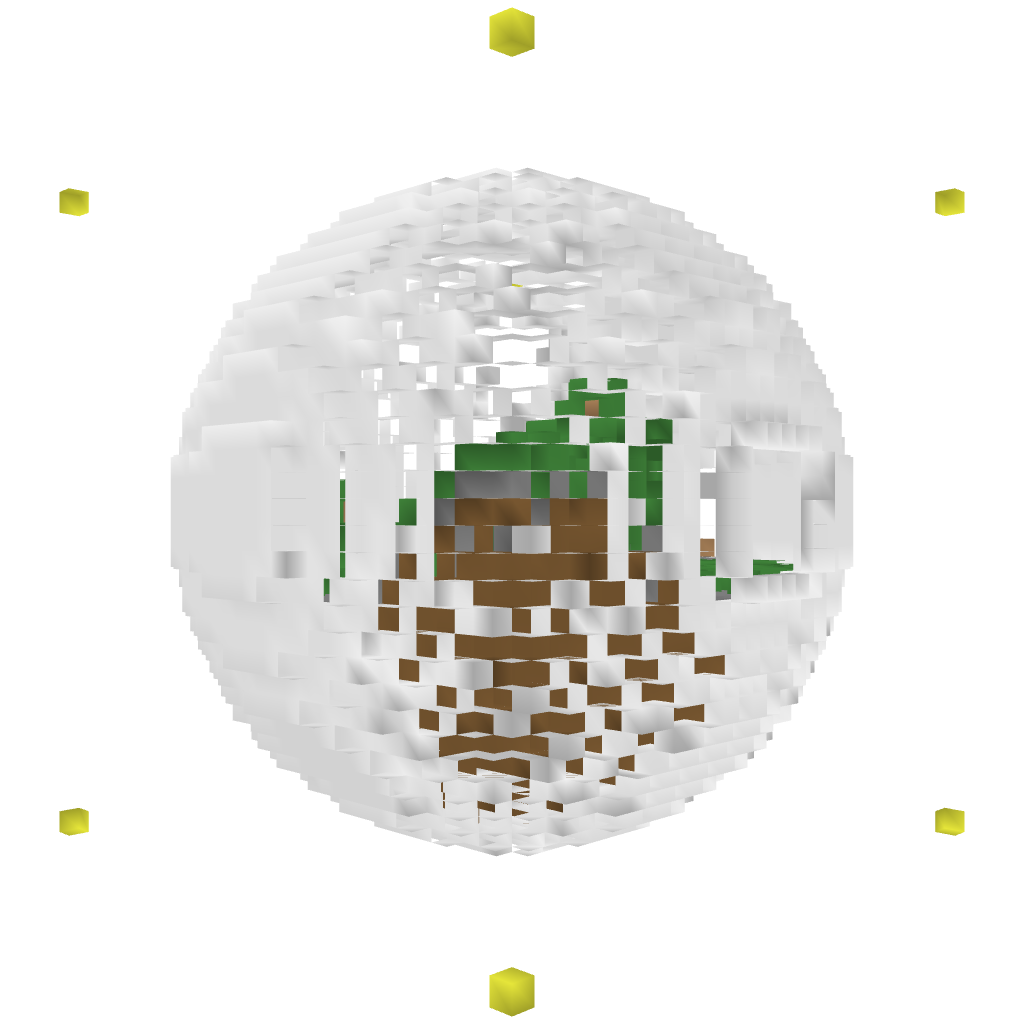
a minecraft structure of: PVP Meadow good quality